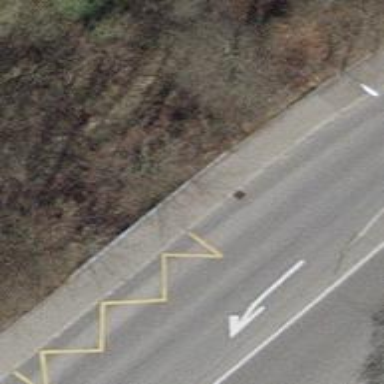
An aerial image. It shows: Sidewalk along the footway.